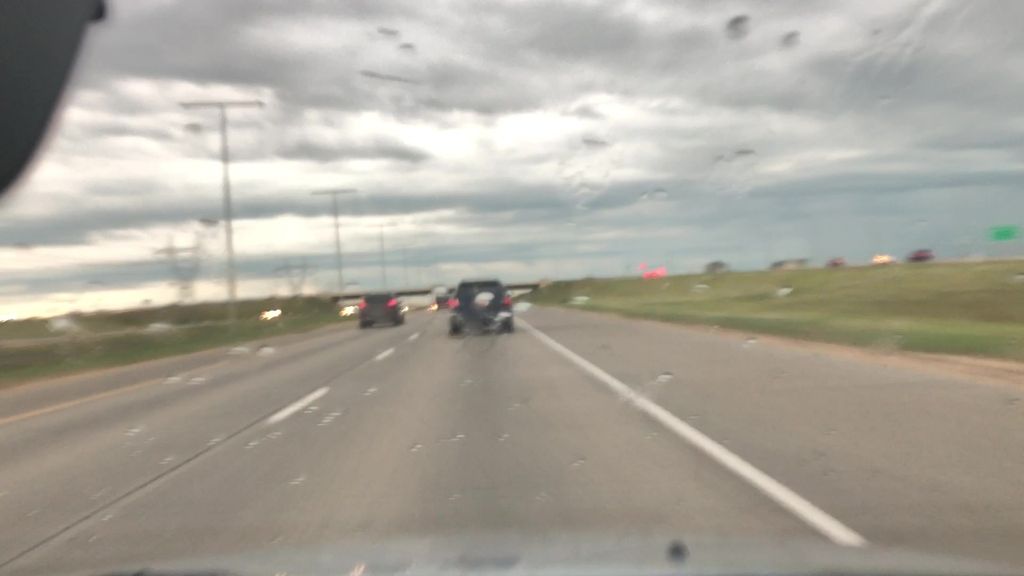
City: edmonton